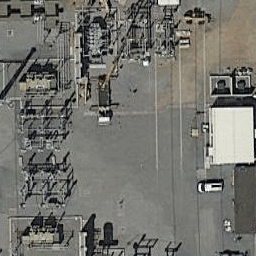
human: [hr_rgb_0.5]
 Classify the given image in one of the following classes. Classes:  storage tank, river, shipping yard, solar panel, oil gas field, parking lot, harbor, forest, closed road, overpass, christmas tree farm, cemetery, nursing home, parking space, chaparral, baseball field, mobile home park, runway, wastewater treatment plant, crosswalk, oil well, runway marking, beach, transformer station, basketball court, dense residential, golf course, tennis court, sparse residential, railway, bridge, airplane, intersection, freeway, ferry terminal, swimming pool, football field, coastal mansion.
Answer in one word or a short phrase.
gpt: transformer station